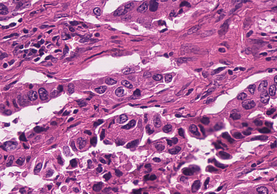
Tumor epithelial tissue: yes
Tumor-associated stroma tissue: yes
Normal tissue: no